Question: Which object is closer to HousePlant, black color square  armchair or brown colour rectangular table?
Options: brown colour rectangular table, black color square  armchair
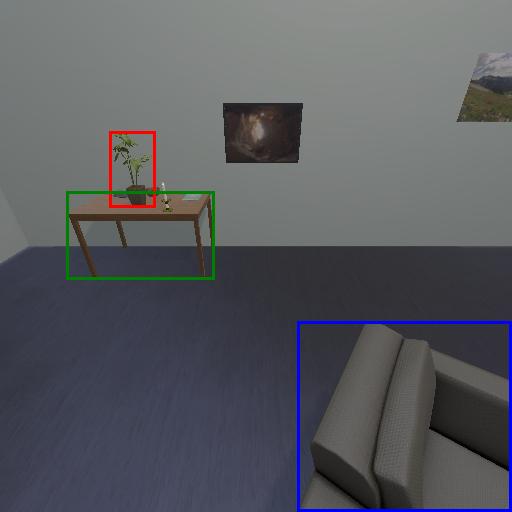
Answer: brown colour rectangular table